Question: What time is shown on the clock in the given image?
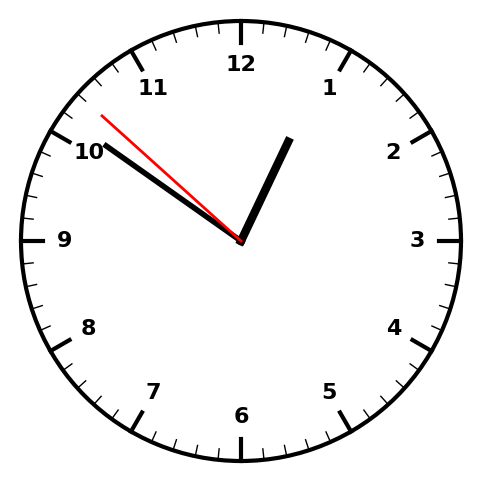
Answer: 12:50:52